Question: I have this layout

Two SearchView widgets
One ListView
When I press the android back key the focus cycles between the filter box and the search box.
I want to go back to my previous activity, but I cannot do it, since the back key only goes from one box to the other.
How can I get the back key press event ?
this code does not even get called
'''
@Override
public void onBackPressed() {
setResult(Activity.RESULT_CANCELED);
super.onBackPressed();
}
'''
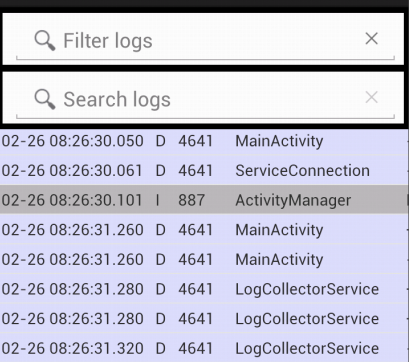
Answer: The problem is definitely with the SearchView widgets and its handling of the focus/backkey.
I changed the SearchViews to EditTexts
I changed the QueryTextListeners to TextWatchers
and... voila!
Now the onBackPressed() is called and the activity can return to its previous caller.